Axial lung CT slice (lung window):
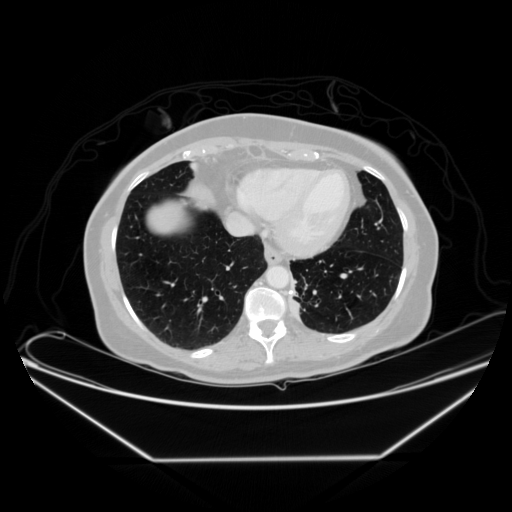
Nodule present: no